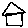
Label: house